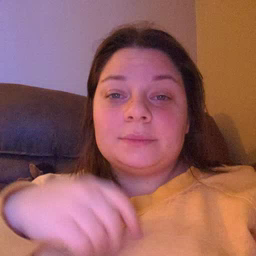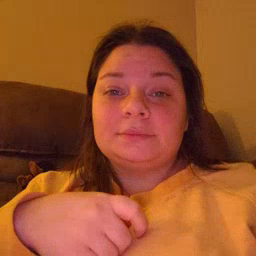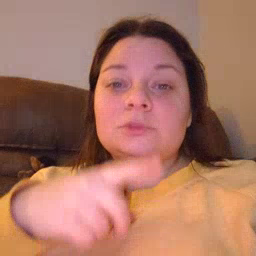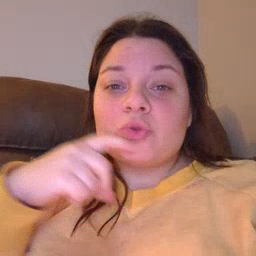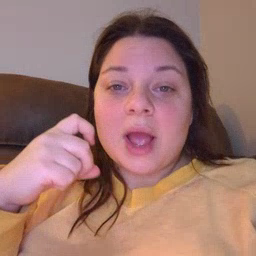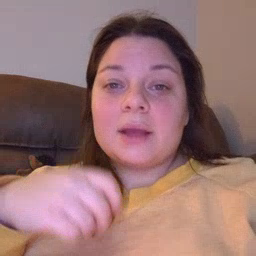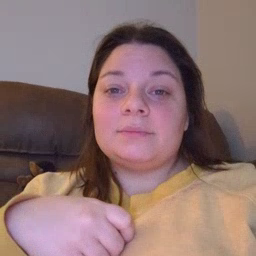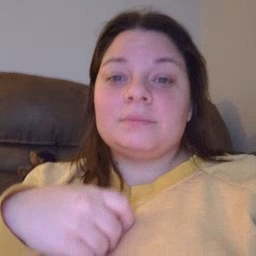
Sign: dry